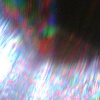
Label: sunburn